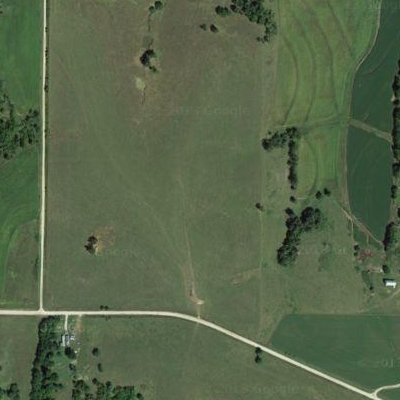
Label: aGrass